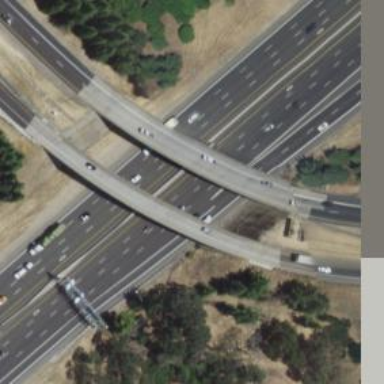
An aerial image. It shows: Motorway bridge.